Aerial crown-view tile of a tropical tree (Barro Colorado Island, Panama), acquired 20250715:
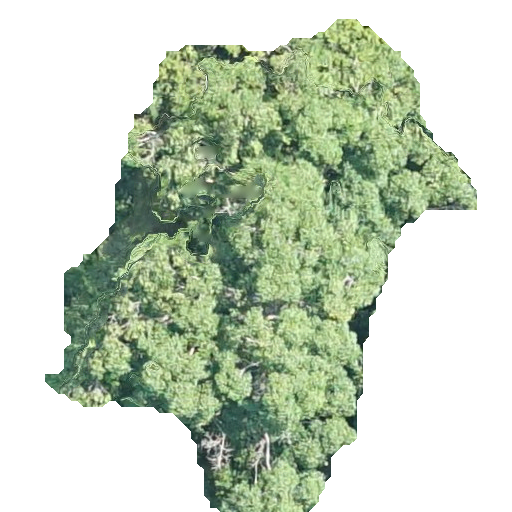
Species: Ocotea leptobotra
GBIF accepted scientific name: Ocotea leptobotra
Crown area: 184.923 m²